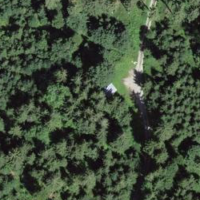
EUNIS habitat code: 43
Species observed at this site:
Petasites albus